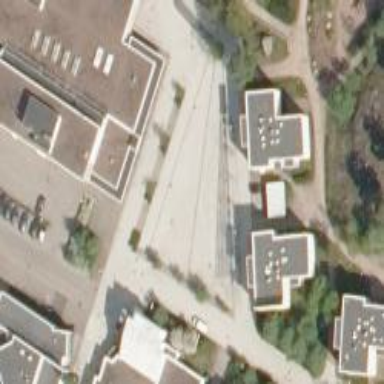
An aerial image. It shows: Pedestrian square paved with paving stones.